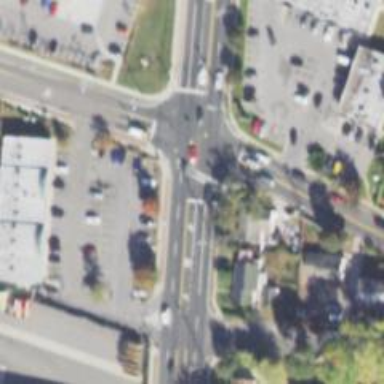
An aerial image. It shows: Unmarked crossing on the road.